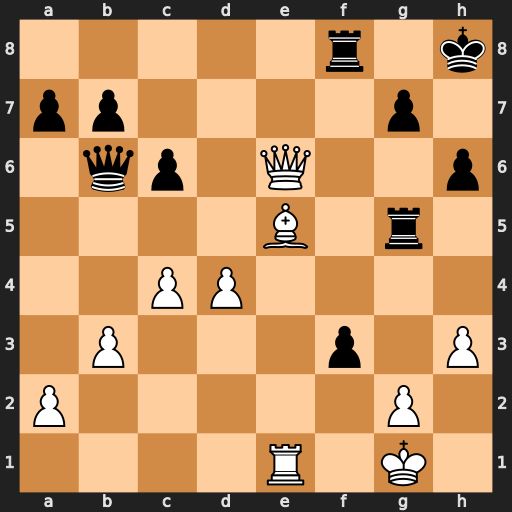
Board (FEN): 5r1k/pp4p1/1qp1Q2p/4B1r1/2PP4/1P3p1P/P5P1/4R1K1
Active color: w
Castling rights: -
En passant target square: -
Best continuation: Qxh6+ Kg8 Qxg5 f2+ Kh2